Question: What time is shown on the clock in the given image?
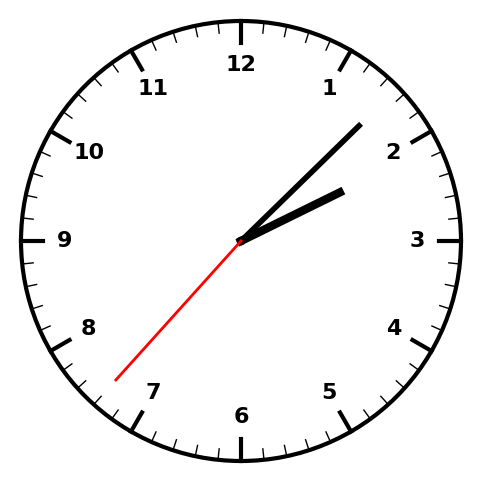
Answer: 02:07:37